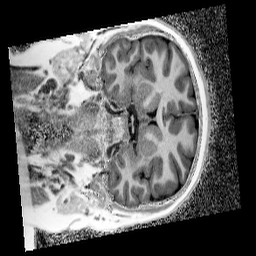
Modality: UNIT1_denoised
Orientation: coronal
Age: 11
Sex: male
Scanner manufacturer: siemens
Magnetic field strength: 3 T
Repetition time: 4 s
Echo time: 0.00299 s